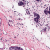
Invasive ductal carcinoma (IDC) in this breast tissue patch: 0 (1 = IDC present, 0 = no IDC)